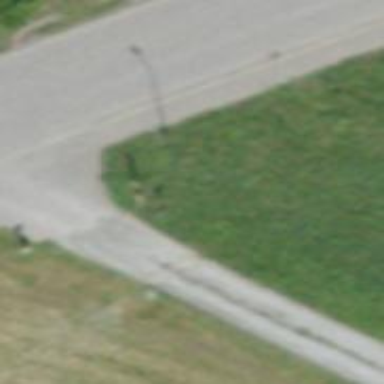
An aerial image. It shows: Historic wayside cross.